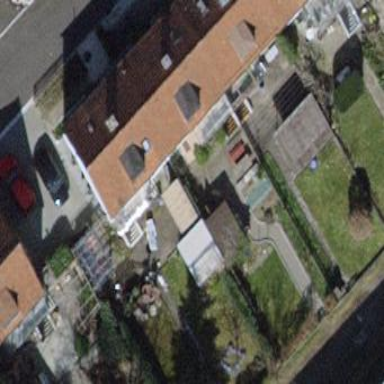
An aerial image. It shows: House with gabled roof made of tile. The roof is oriented across the building.